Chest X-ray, PA view. Patient: 31 years old, sex F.
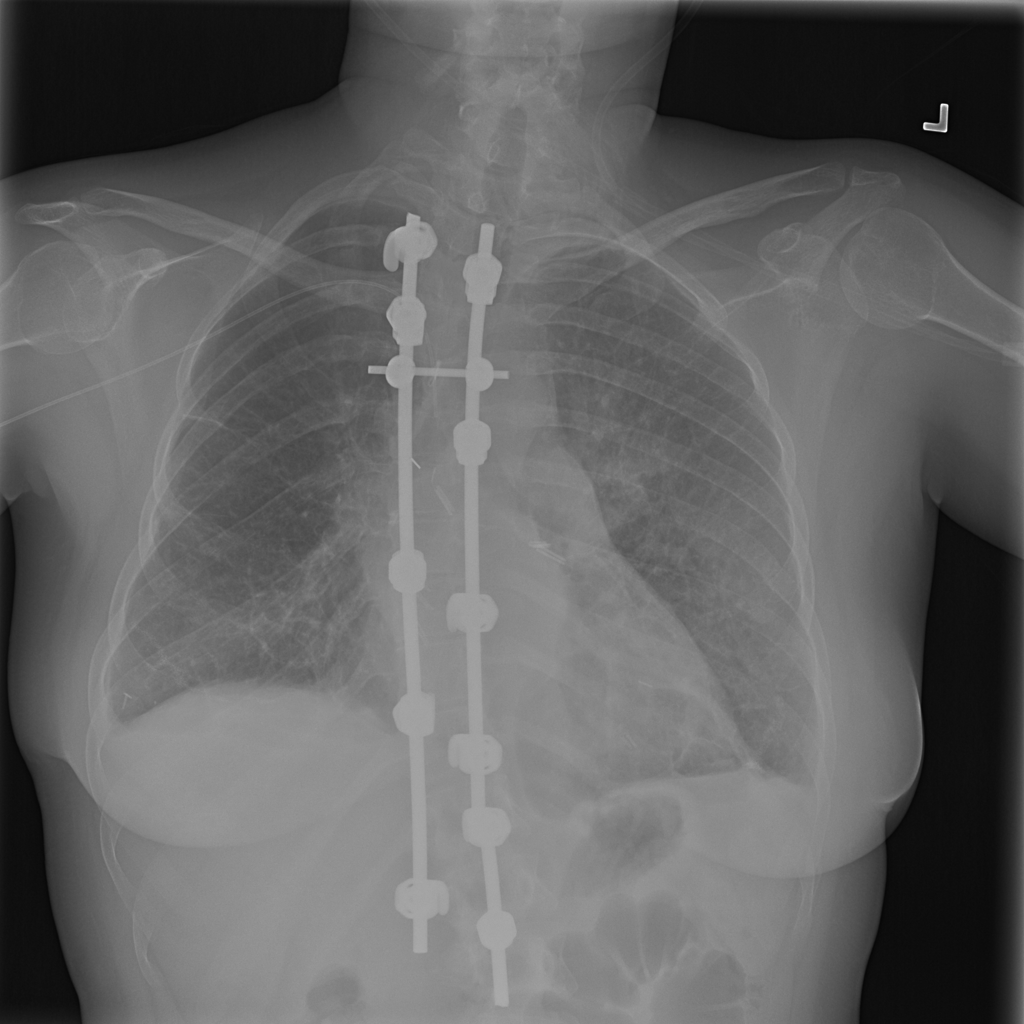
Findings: Pleural_Thickening, Pneumothorax